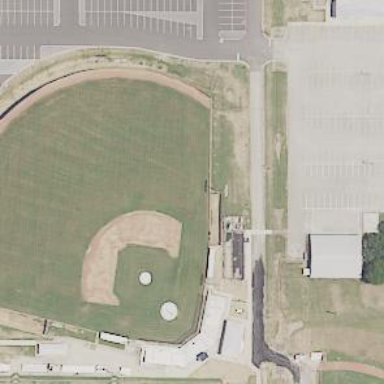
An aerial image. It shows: Baseball pitch for leisure and sports activities.